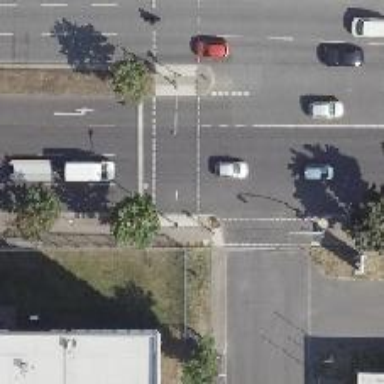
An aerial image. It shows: Crossing with traffic signals.